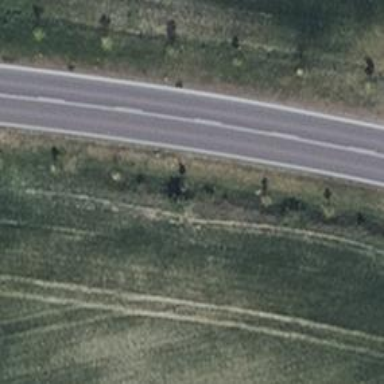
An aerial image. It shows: Secondary road with asphalt surface.